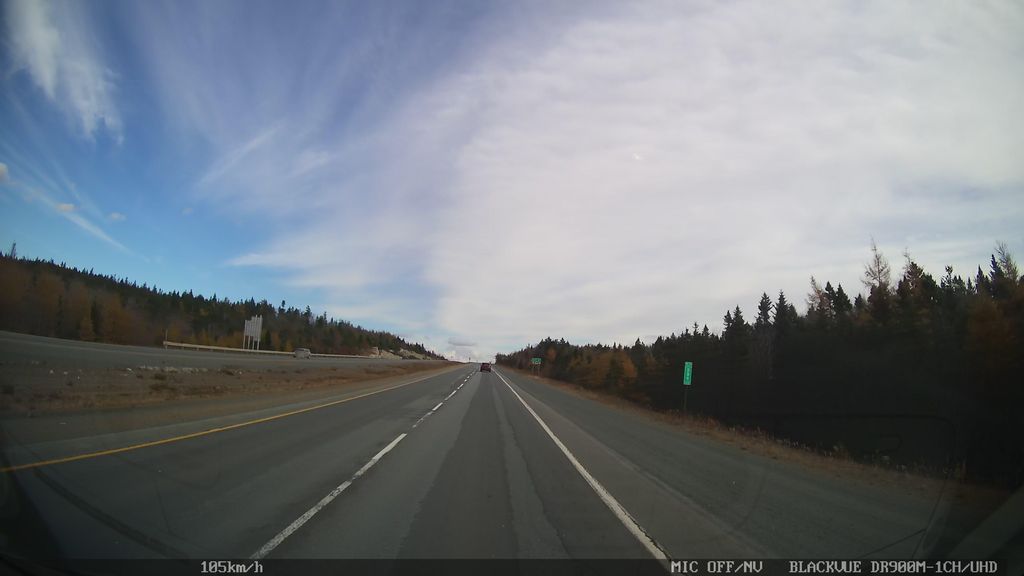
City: halifax